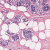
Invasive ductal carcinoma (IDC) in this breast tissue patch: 1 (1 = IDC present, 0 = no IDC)